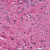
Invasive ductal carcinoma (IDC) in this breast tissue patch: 0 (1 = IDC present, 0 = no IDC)